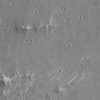
Atmospheric dust classification: not_dusty